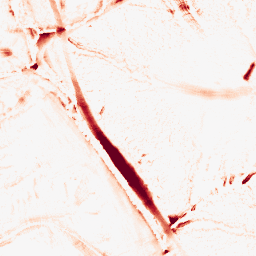
Category: morphological
Decomposition family: morphological
Decomposition parameters: operation: opening
size: 10
Upsampling method: quadratic
Upsampling parameters: scale: 8
Upsampling scale: 8